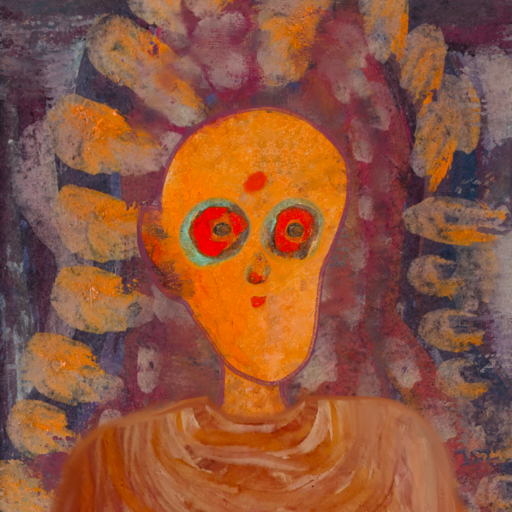
Background: Doll, Head And Neck Front: Hypocrite, Face Front: Sisters, Bust: Pious_Lady, Hair Front: Blank, Head Accessory: Blank, Second Necklace: Blank, Necklace: Blank, Baby: Blank